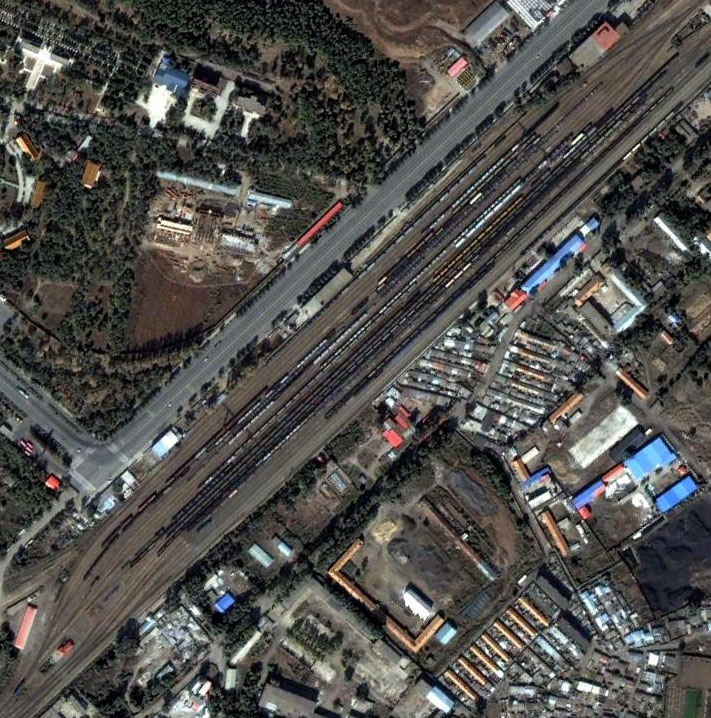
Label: railwayStation